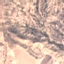
Label: HerbaceousVegetation